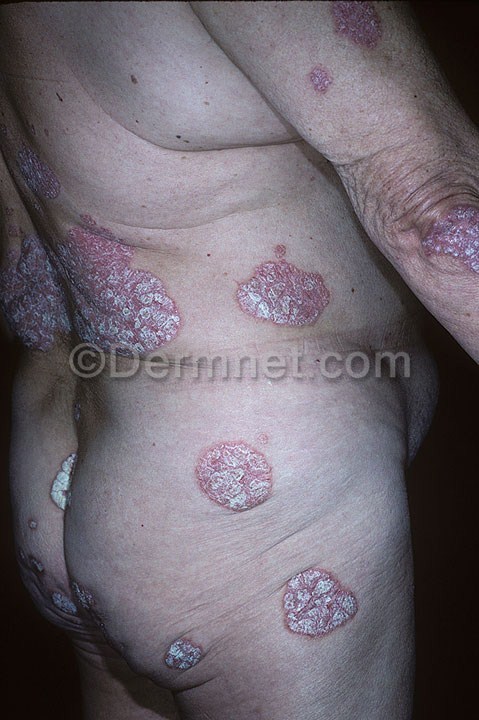
Disease: Psoriasis pictures Lichen Planus and related diseases